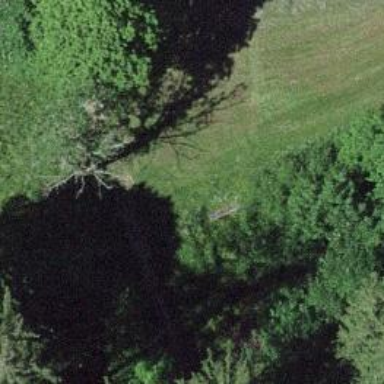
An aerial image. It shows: Brown bench.